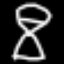
Label: hourglass